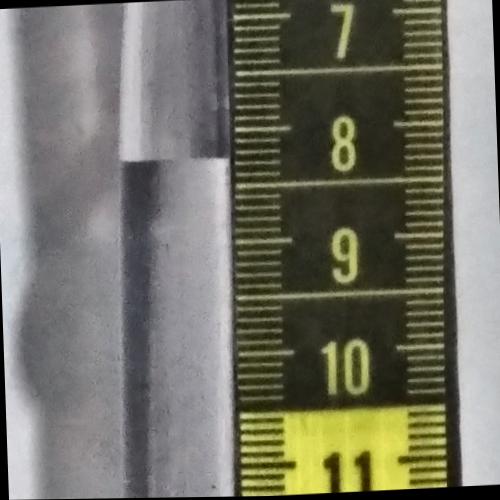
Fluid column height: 8.3 cm